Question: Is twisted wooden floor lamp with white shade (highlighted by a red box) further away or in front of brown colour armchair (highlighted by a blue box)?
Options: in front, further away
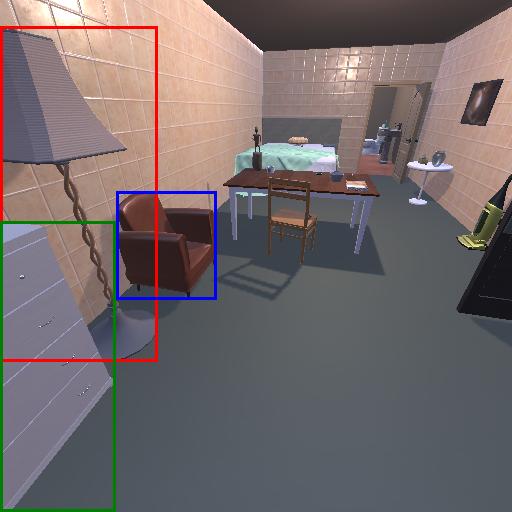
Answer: in front